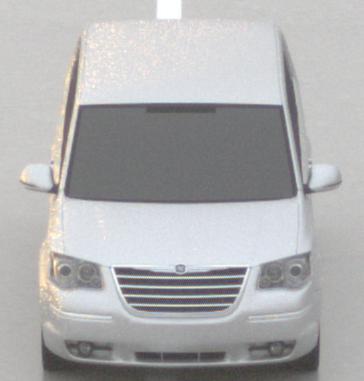
Make: Chrysler
Model: Grand Voyager 3.8
Detailed model: Grand Voyager
Model produced from: 2008/03
Model produced until: 2010/12
Doors: 5
Color: white
Road condition: wet road
Daytime: sunrise or sunset
Contrast: low contrast